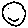
Label: smiley face